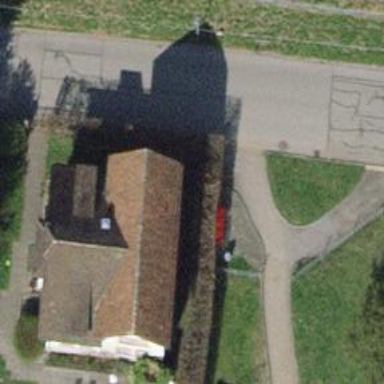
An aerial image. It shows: Red bench.